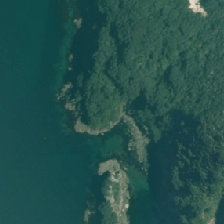
Land cover: indigenous_forest